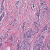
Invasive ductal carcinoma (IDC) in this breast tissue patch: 1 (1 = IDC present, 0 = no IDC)